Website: bh-photo
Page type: billing-address
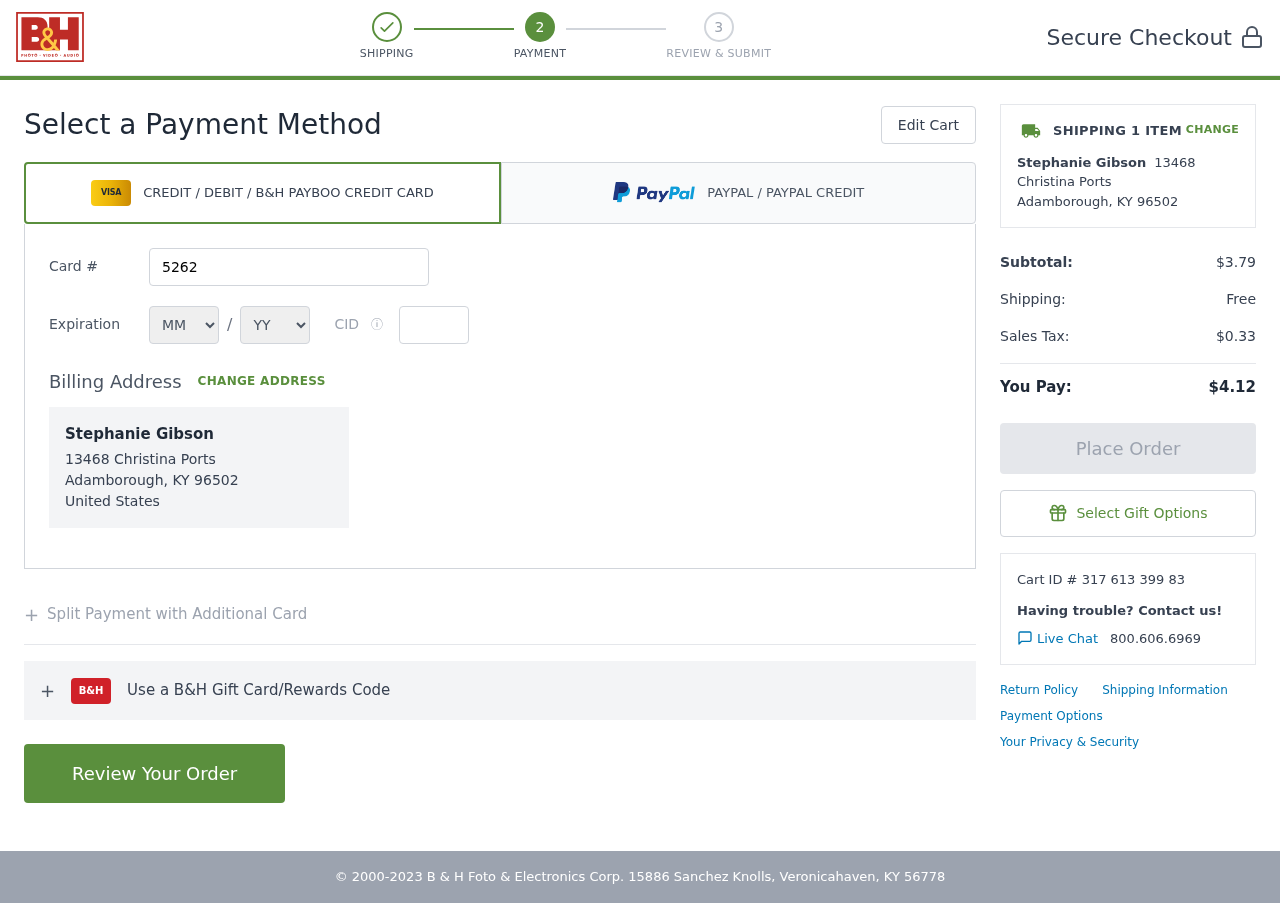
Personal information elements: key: PII_CARD_CVV
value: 601
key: PII_CARD_EXPIRY_MONTH
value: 10
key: PII_CARD_EXPIRY_YEAR
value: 26
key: PII_CARD_NUMBER
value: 5262 2800 4980 6961
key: PII_CITY_STATE_ZIP
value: Adamborough, KY 96502
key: PII_COUNTRY
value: United States
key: PII_FULLNAME
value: Stephanie Gibson
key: PII_STREET
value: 13468 Christina Ports
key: PII_FULLNAME2
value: Stephanie Gibson
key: PII_CITY
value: Adamborough
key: PII_STATE_ABBR
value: KY
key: PII_POSTCODE
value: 96502
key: PII_POSTCODE_FULL
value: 96502
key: PII_CITY_STATE
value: Adamborough, KY
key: PII_LOCATION13_POSTCODE_EXT
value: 6502
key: PII_POSTCODE_NUMERIC
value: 96502
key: PII_LOCATION13_POSTCODE_EXT_NUMERIC
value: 6502
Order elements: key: ORDER_NUM_ITEMS
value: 1
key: ORDER_SUBTOTAL
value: $3.79
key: ORDER_SHIPPING_COST
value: Free
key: ORDER_TAX
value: $0.33
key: ORDER_TOTAL
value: $4.12
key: ORDER_ID
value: Cart ID # 317 613 399 83